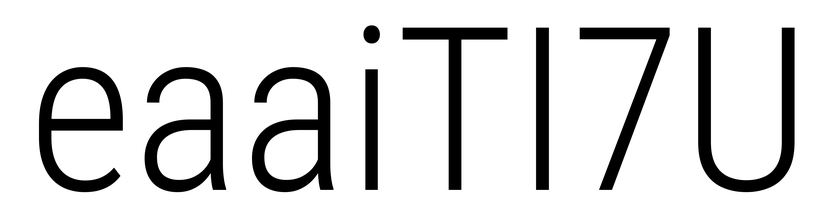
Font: Roboto_Condensed_Light